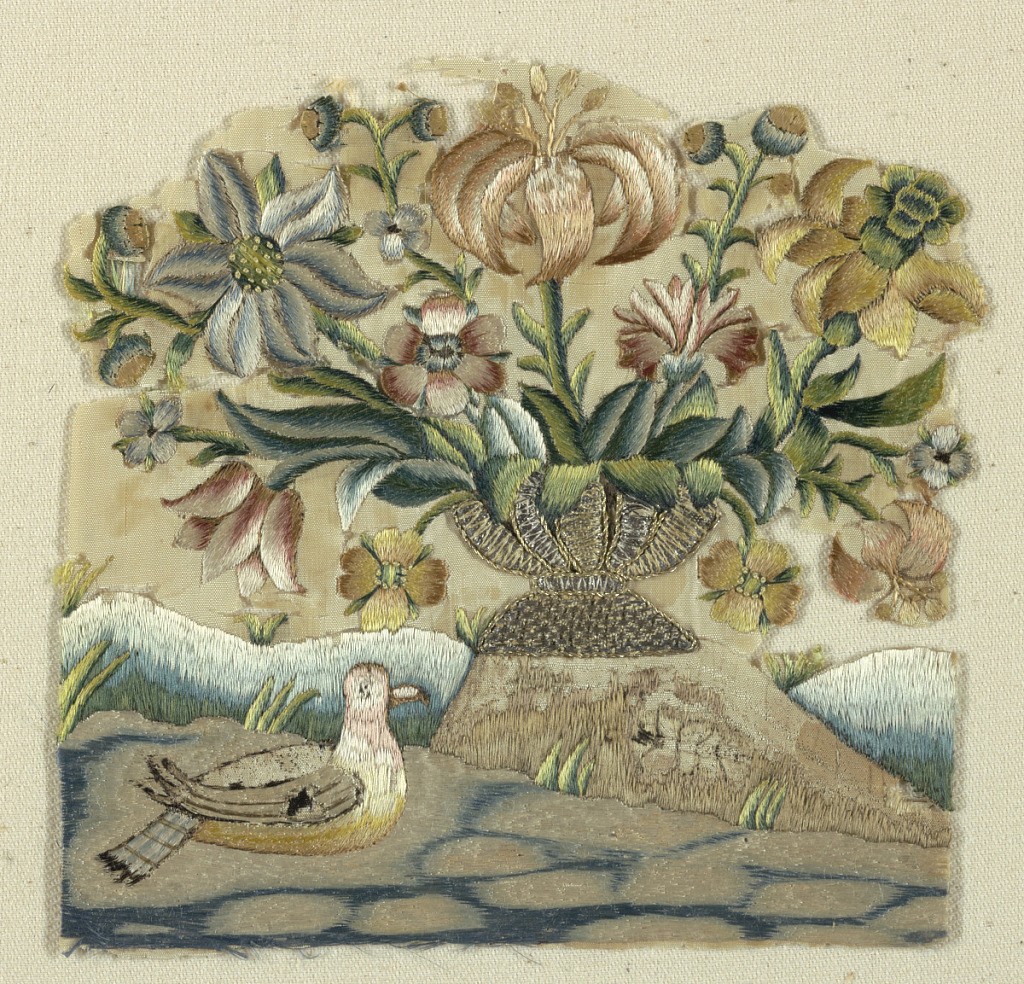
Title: Fragment
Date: early 18th century
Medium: silk, metallic thread Technique: embroidered
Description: Fragment depicting a vase of flowers resting on the ground with a bird in the foreground.